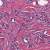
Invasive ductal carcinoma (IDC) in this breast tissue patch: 1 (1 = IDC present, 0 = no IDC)